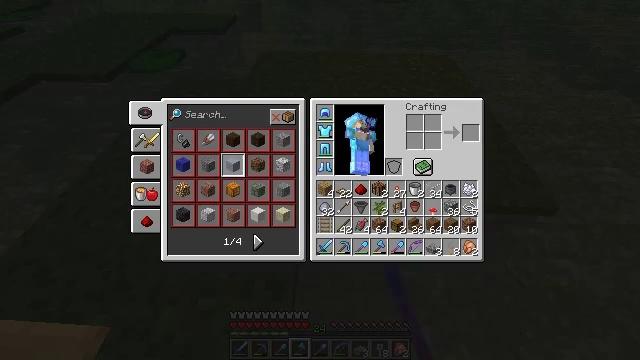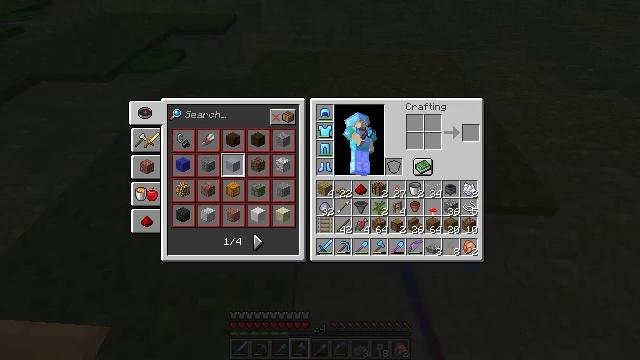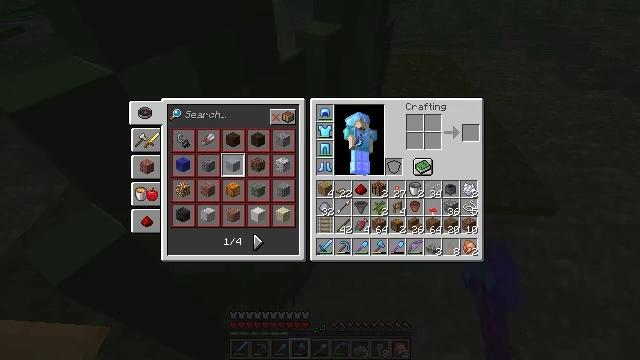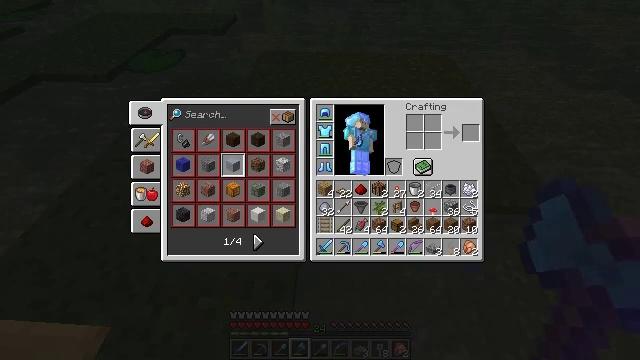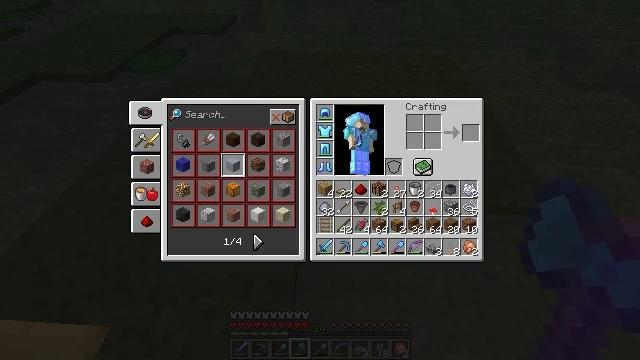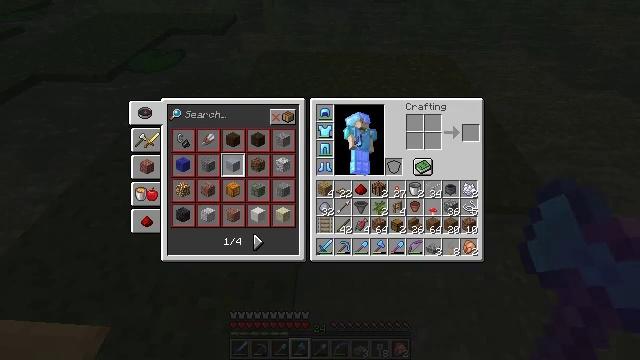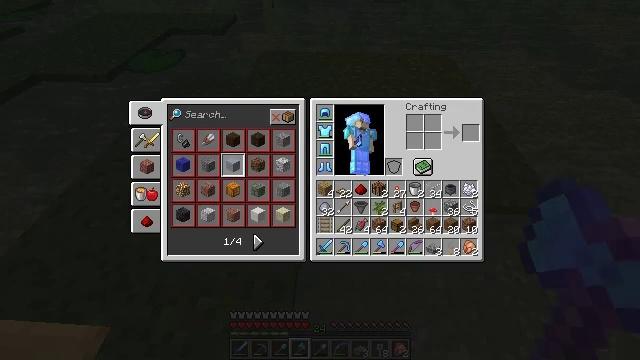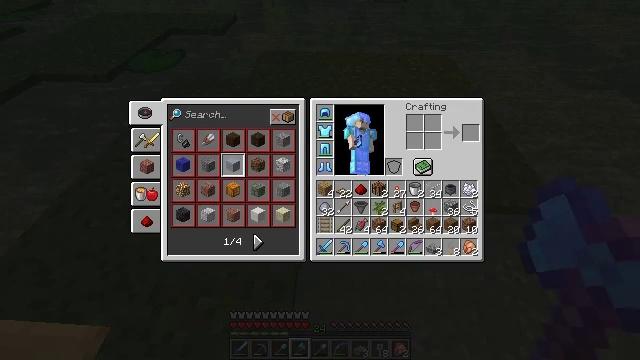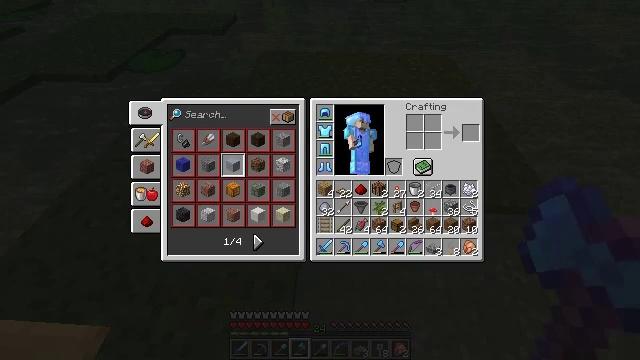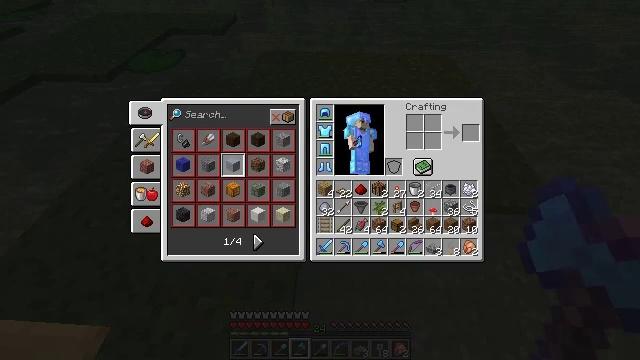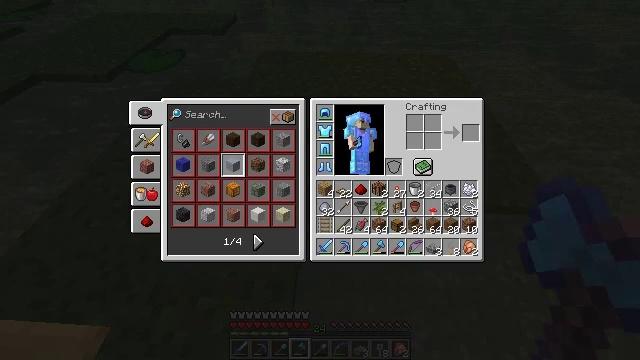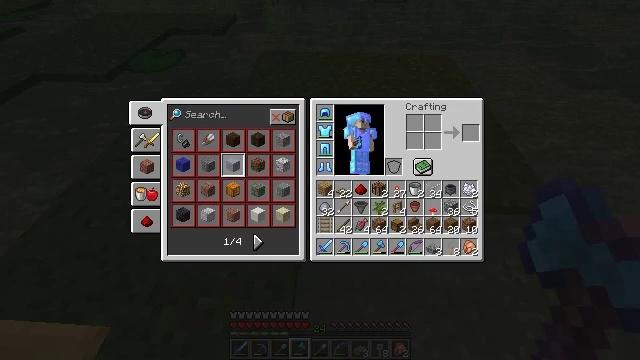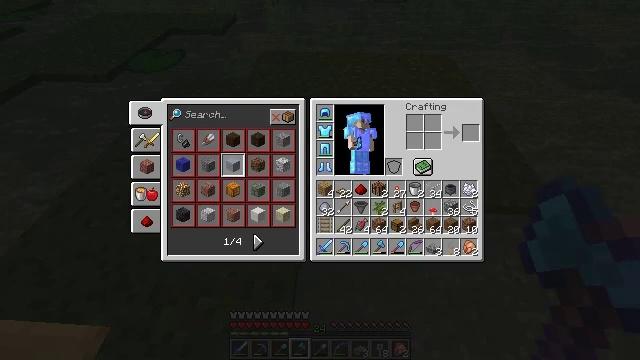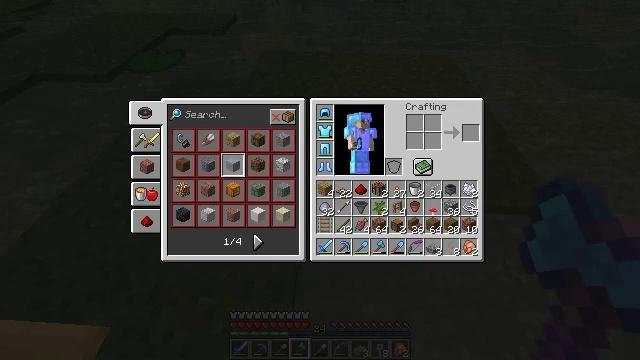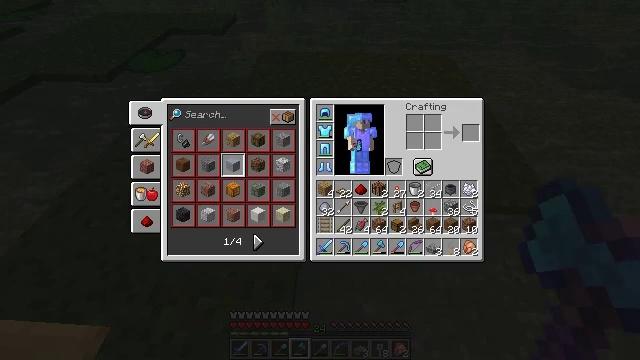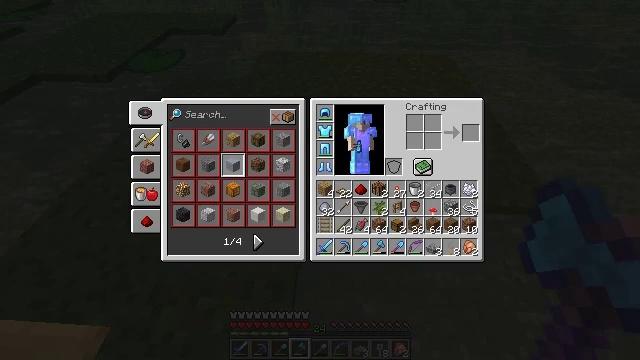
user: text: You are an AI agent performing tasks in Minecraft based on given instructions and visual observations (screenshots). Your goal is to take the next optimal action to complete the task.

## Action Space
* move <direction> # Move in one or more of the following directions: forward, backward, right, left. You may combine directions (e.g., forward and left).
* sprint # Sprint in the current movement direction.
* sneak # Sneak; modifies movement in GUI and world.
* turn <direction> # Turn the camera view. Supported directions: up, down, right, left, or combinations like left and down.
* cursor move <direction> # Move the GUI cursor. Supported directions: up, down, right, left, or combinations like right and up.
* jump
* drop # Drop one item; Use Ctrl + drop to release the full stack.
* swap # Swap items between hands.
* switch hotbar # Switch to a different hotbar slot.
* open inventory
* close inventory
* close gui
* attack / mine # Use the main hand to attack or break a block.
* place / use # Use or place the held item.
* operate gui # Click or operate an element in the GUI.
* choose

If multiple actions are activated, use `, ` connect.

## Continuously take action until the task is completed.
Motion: motion action
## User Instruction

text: Drop a red mushroom.
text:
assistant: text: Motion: cursor move down, open gui
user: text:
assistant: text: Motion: no_op
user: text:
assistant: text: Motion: no_op
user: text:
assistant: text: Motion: no_op
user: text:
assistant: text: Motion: no_op
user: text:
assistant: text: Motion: no_op
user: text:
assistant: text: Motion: no_op
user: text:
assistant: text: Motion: no_op
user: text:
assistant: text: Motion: no_op
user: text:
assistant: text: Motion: no_op
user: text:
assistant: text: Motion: no_op
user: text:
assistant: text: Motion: no_op
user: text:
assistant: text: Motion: cursor move down
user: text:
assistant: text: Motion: cursor move down
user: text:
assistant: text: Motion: cursor move down
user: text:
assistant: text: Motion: no_op
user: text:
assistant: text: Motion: cursor move down
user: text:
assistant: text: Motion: no_op
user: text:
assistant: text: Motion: no_op
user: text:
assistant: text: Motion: no_op
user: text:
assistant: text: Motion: no_op
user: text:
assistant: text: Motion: no_op
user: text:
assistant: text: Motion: no_op
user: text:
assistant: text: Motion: cursor move left
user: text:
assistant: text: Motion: no_op
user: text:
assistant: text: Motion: no_op
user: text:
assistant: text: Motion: no_op
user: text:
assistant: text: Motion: no_op
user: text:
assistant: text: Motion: cursor move left
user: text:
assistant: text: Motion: no_op